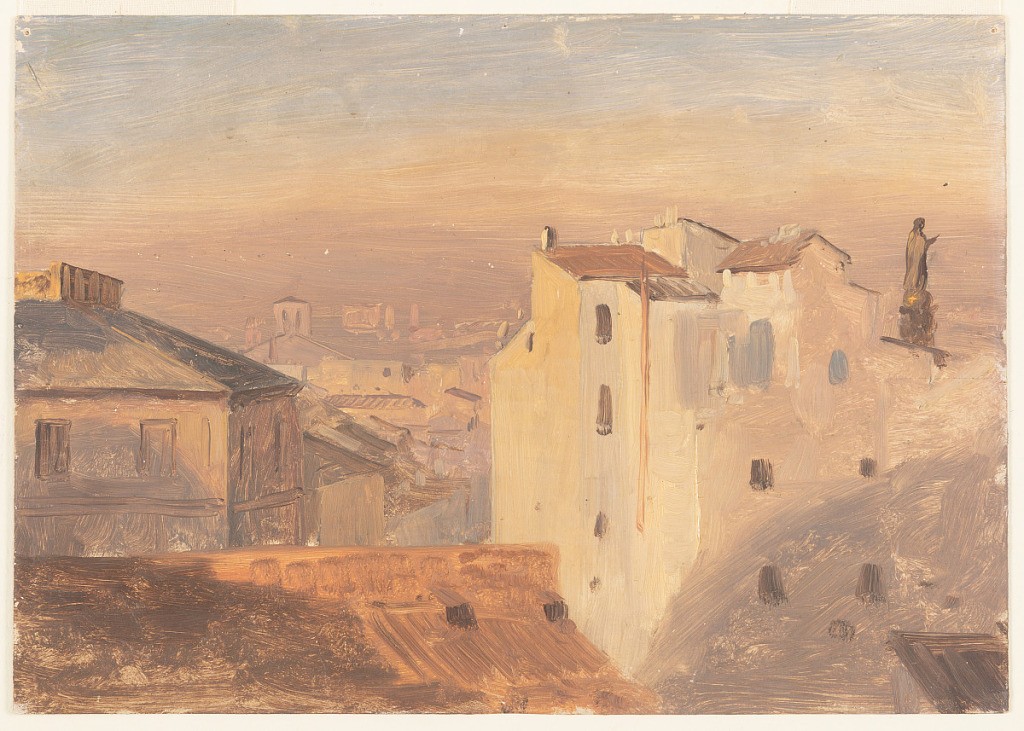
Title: Rooftops, Rome, Italy
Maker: Frederic Edwin Church, American, 1826–1900
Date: November 1868 - April 1869
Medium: Oil and graphite on tan paperboard; verso: graphite
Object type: Drawing
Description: Landscape and architecture sketch showing a view overlooking buildings and roofs in Rome, Italy. Roofs and exterior walls are shown in the foreground at left and right, likely houses flanking the street shown in the middle distance at center. At right, a large figural statue rises above a house. It stands upon a globe, which itself is supported by a column capital. In the middle distance, the cityscape extends to a smoky and indefinite horizon. A blue sky shines above a red and yellow layer of haze that blankets the city.

Verso: Architecture sketch in graphite of the statue and adjoining roofs shown on the recto.